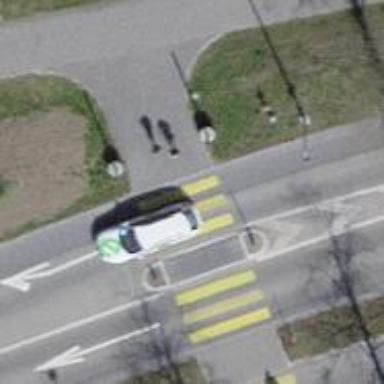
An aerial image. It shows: Uncontrolled zebra crossing with notable zebra markings.